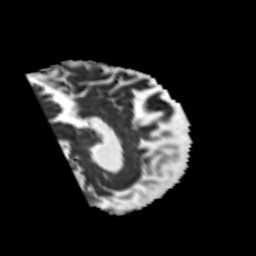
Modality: MD
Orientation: sagittal
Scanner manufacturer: siemens
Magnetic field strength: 3 T
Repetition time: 6.8 s
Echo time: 0.093 s